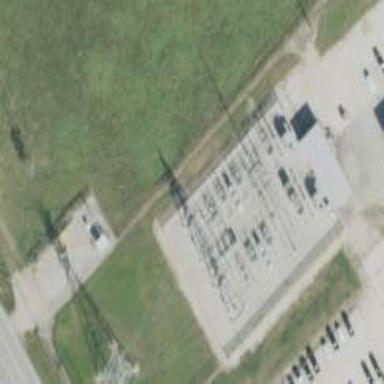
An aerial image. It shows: Outdoor industrial power substation with fence surrounding it.